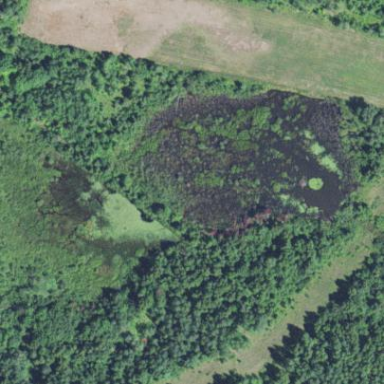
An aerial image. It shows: Wetland area.